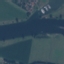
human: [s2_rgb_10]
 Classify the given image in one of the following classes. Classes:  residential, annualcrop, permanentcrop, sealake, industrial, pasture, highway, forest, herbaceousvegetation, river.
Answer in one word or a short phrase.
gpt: River